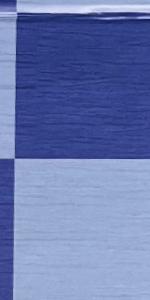
Label: Empty